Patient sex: F
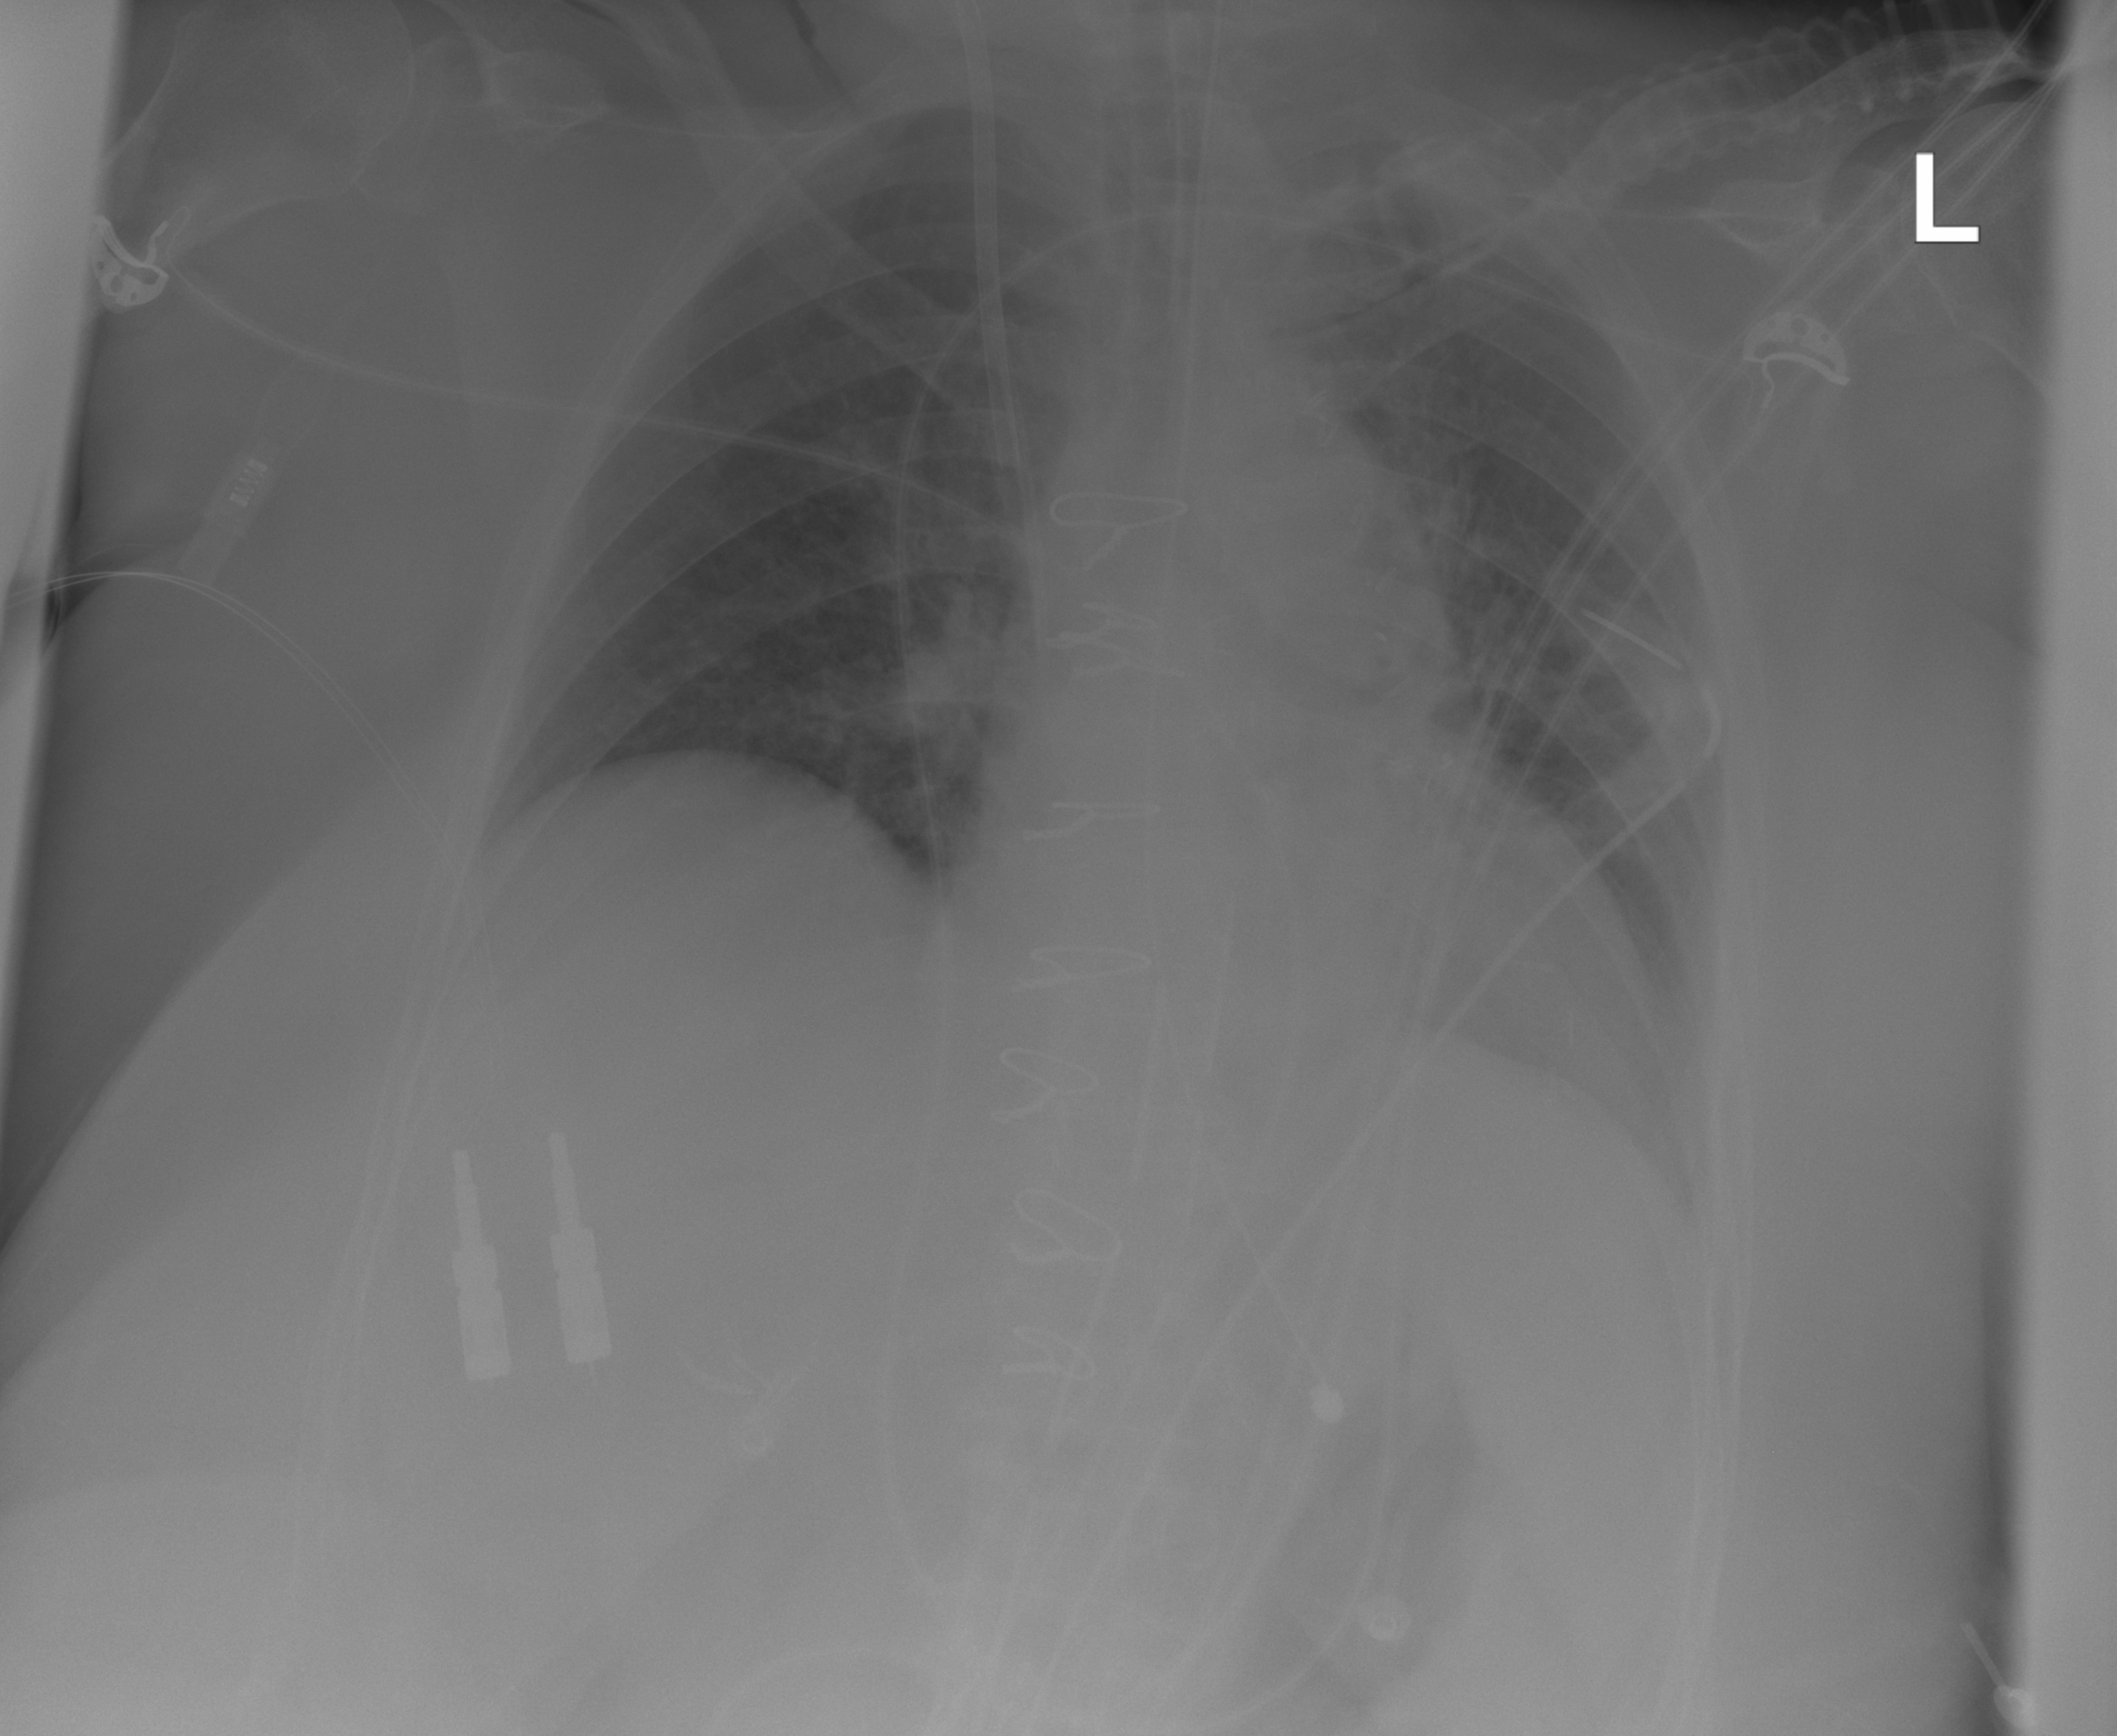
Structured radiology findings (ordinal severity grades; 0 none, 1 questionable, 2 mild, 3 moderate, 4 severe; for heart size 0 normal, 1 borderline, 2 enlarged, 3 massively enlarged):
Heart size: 0
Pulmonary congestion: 2
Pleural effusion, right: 0
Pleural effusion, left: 0
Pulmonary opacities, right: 0
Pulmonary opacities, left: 0
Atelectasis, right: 0
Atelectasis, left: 0